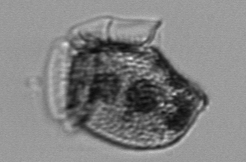
Label: Dinophysis_norvegica